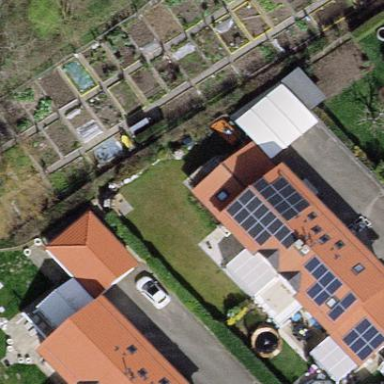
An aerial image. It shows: Garden surrounded by fence.